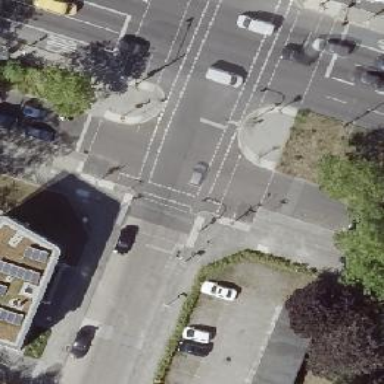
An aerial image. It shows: Crossing with traffic signals.